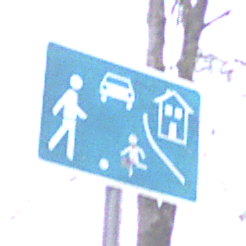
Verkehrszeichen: BeginnVerkehrsberuhigterBereich
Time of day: Midday
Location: Outdoor (Nature)
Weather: Overcast
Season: Autumn
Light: Natural